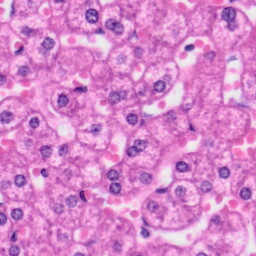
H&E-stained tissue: Liver